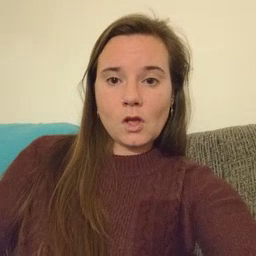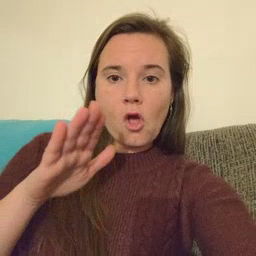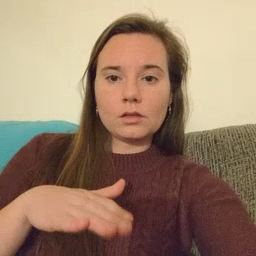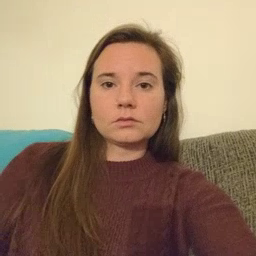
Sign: on